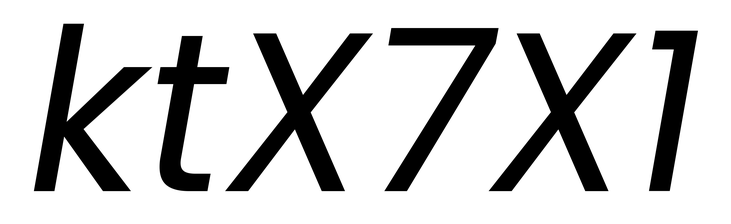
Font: Poppins-Italic